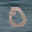
Label: 0